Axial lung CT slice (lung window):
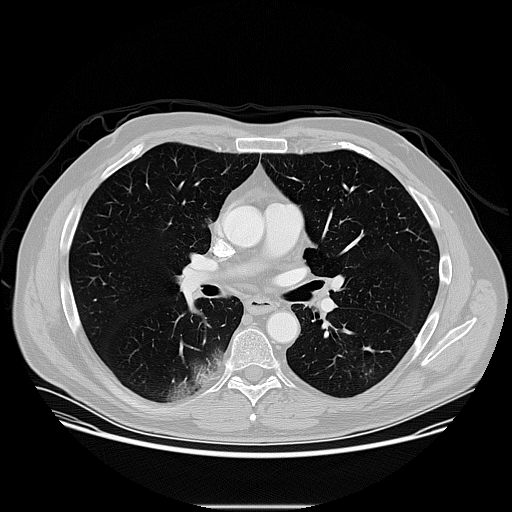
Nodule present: no